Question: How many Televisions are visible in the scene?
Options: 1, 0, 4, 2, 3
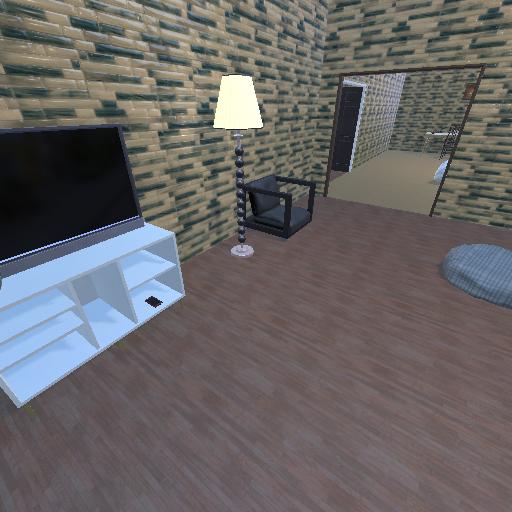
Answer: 1